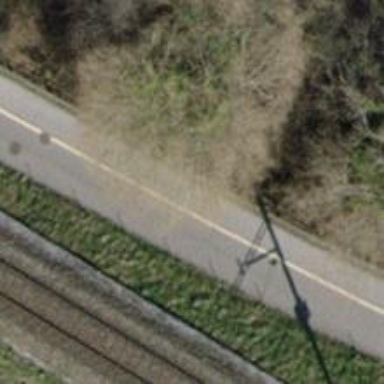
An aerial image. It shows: Asphalt cycleway.